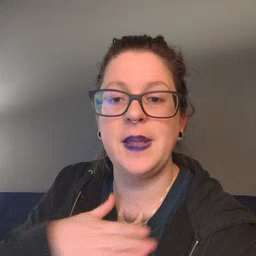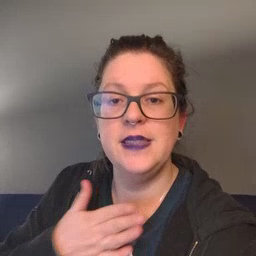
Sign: happy